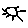
Label: sun